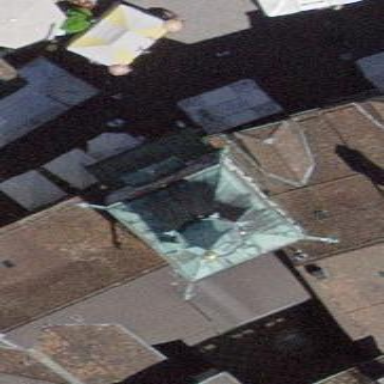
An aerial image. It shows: Building part with pyramidal roof. It is attraction and historic tower.